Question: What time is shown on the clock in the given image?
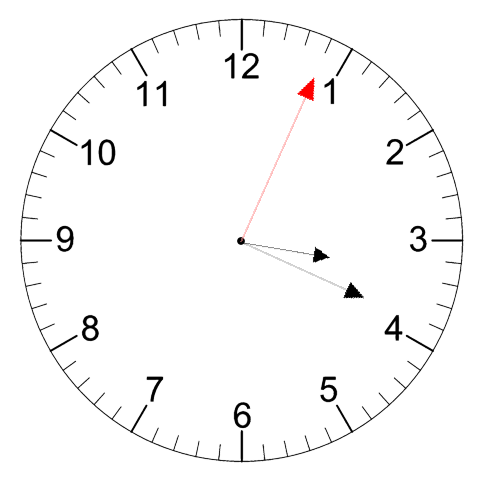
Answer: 03:19:04